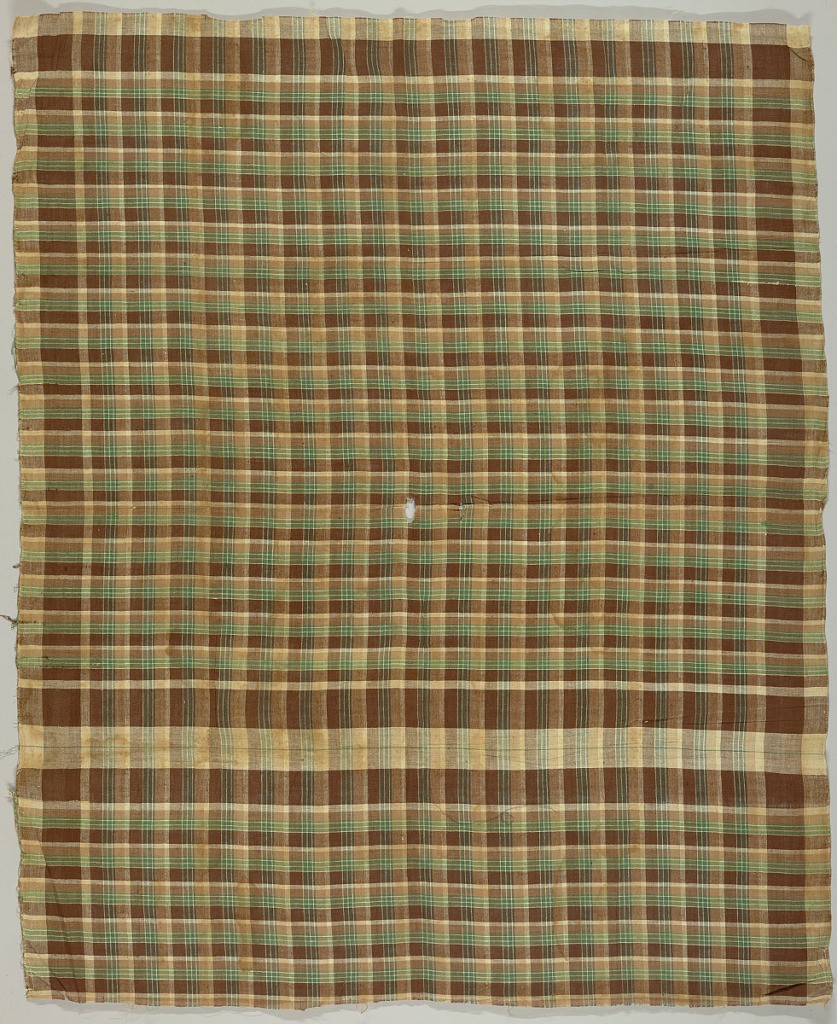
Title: Square
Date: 1850–1900
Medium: cotton Technique: plain weave; twist not known
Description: Yarn-dyed woven pattern in brown, green and white.